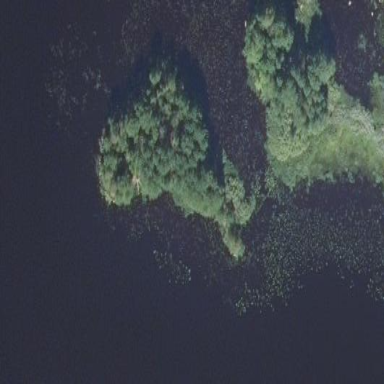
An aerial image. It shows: Islet.